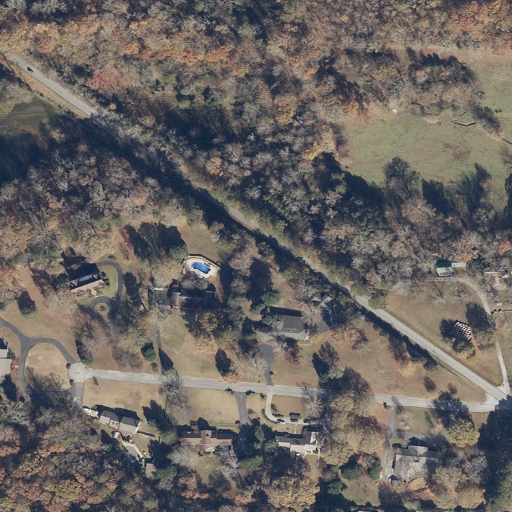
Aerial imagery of mountain in Alabama named Snow Hill containing deciduous forest, open development, low intensity development, pasture, open water, grassland, mixed forest, and evergreen forest